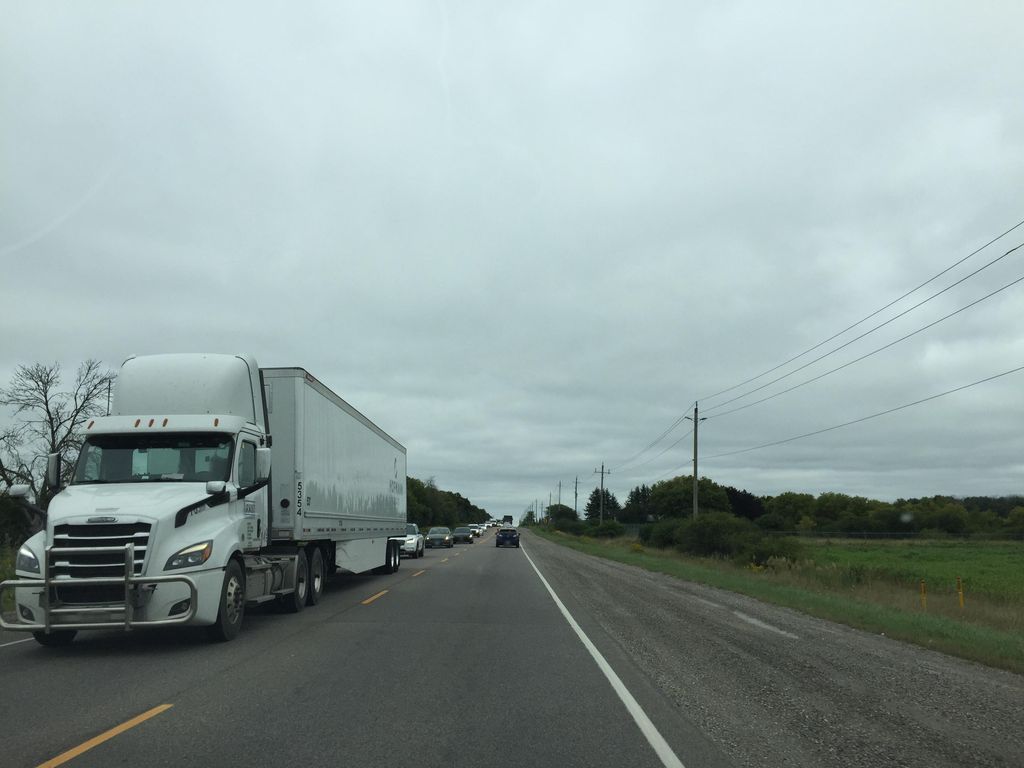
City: kitchener-waterloo